Field crop: maize
Growth stage: 2
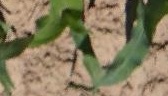
Species: maize